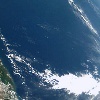
Label: water